Question: Is there a way to get the size of the visible portion of a WPF UI control, say a TextBox, in a TreeView?
For example, in this image I would want the size of the viewable part of the pinkish TextBox:

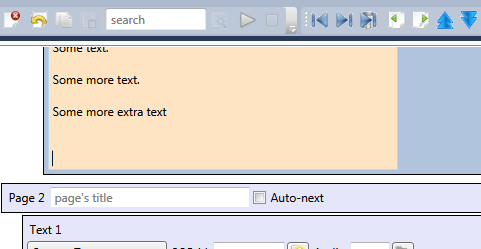
Answer: Isn't this duplicated?
<URL>
Anyway: You can do it via <URL>